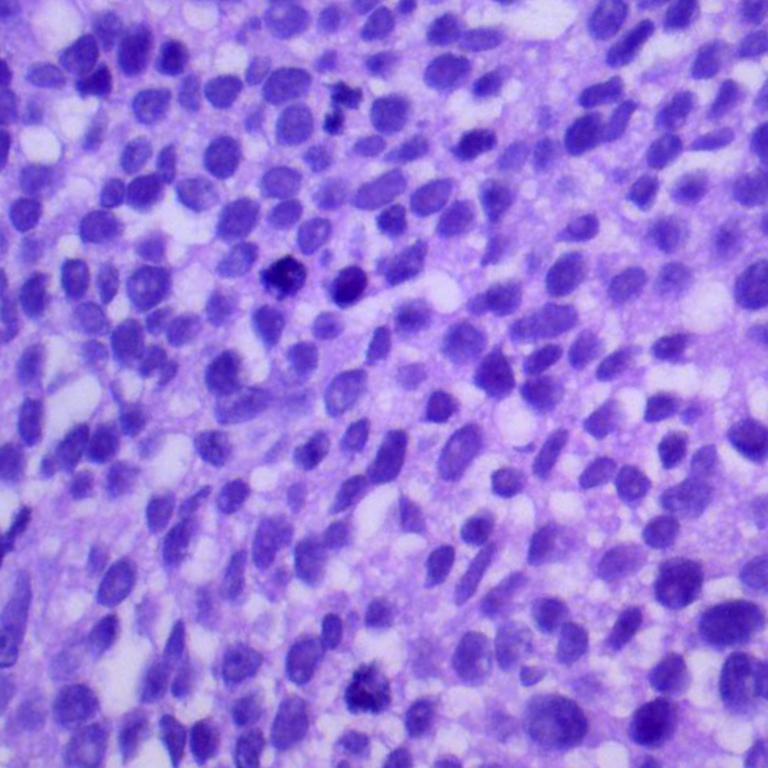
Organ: lung
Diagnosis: squamous carcinomas